Question: I'm running OS X Mavericks and trying to convert a Qt4 application to Qt5. I've also never compiled the application on this machine before. I have Qt 5.1.* installed on this machine, which parses the file just fine. As soon as I switch over to my Qt 5.2.0 kit and look at the run settings, underneath my "Run configuration" there's a warning: "The .pro file '.pro' could not be parsed.".
I've looked at other solutions on SO and the qt-project website -- none of which have helped. My Qt 5.2.0 kit a manually-added kit since I installed it using Homebrew.
Here is a screenshot of my settings:

Note that if I run qmake (/usr/local/opt/qt5/bin/qmake) in the project directory, no errors are output.
Here is my .pro file:
'''
QT += core widgets concurrent
TARGET = Up
TEMPLATE = app
CONFIG += c++11
SOURCES += main.cpp MainForm.cpp AboutForm.cpp progressdialog.cpp
HEADERS += MainForm.h AboutForm.h progressdialog.h
FORMS += MainForm.ui AboutForm.ui progressdialog.ui
INCLUDEPATH += $$PWD/../FATX/FATX
RESOURCES += MainForm.qrc
CONFIG(debug, debug|release) {
macx: LIBS += -L$$PWD/../FATX-BUILD-OSX/debug/ -lFATX
INCLUDEPATH += $$PWD/../FATX-BUILD-OSX/debug
DEPENDPATH += $$PWD/../FATX-BUILD-OSX/debug
macx: PRE_TARGETDEPS += $$PWD/../FATX-BUILD-OSX/debug/libFATX.a
} else {
macx: LIBS += -L$$PWD/../FATX-OSX/release/ -lFATX
INCLUDEPATH += $$PWD/../FATX-BUILD-OSX/release
DEPENDPATH += $$PWD/../FATX-BUILD-OSX/release
macx: PRE_TARGETDEPS += $$PWD/../FATX-OSX/release/libFATX.a
}
cache()
'''
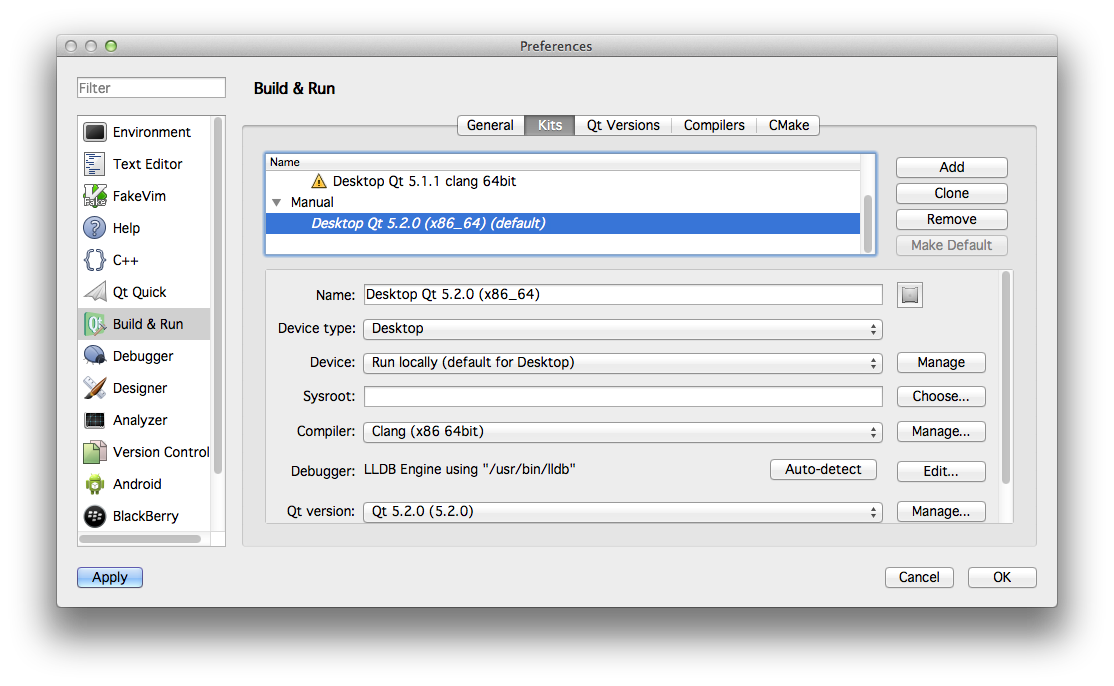
Answer: The solution was to update Qt Creator to Qt 3.0.0.